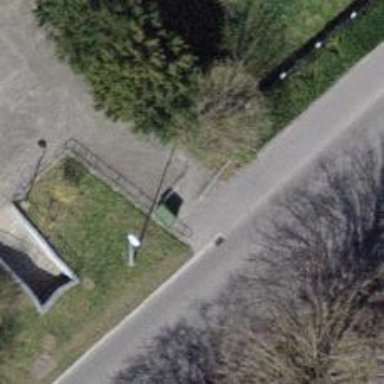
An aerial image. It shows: Cycle barrier.